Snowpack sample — Loveland Pass, Silver Plume, Colorado, USA (12/14/25, 10:50 AM MST)
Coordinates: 39.664, -105.882
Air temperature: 36 °F
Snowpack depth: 67 cm
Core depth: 30 cm
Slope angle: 6°, slope face: 326°
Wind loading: low
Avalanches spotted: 0
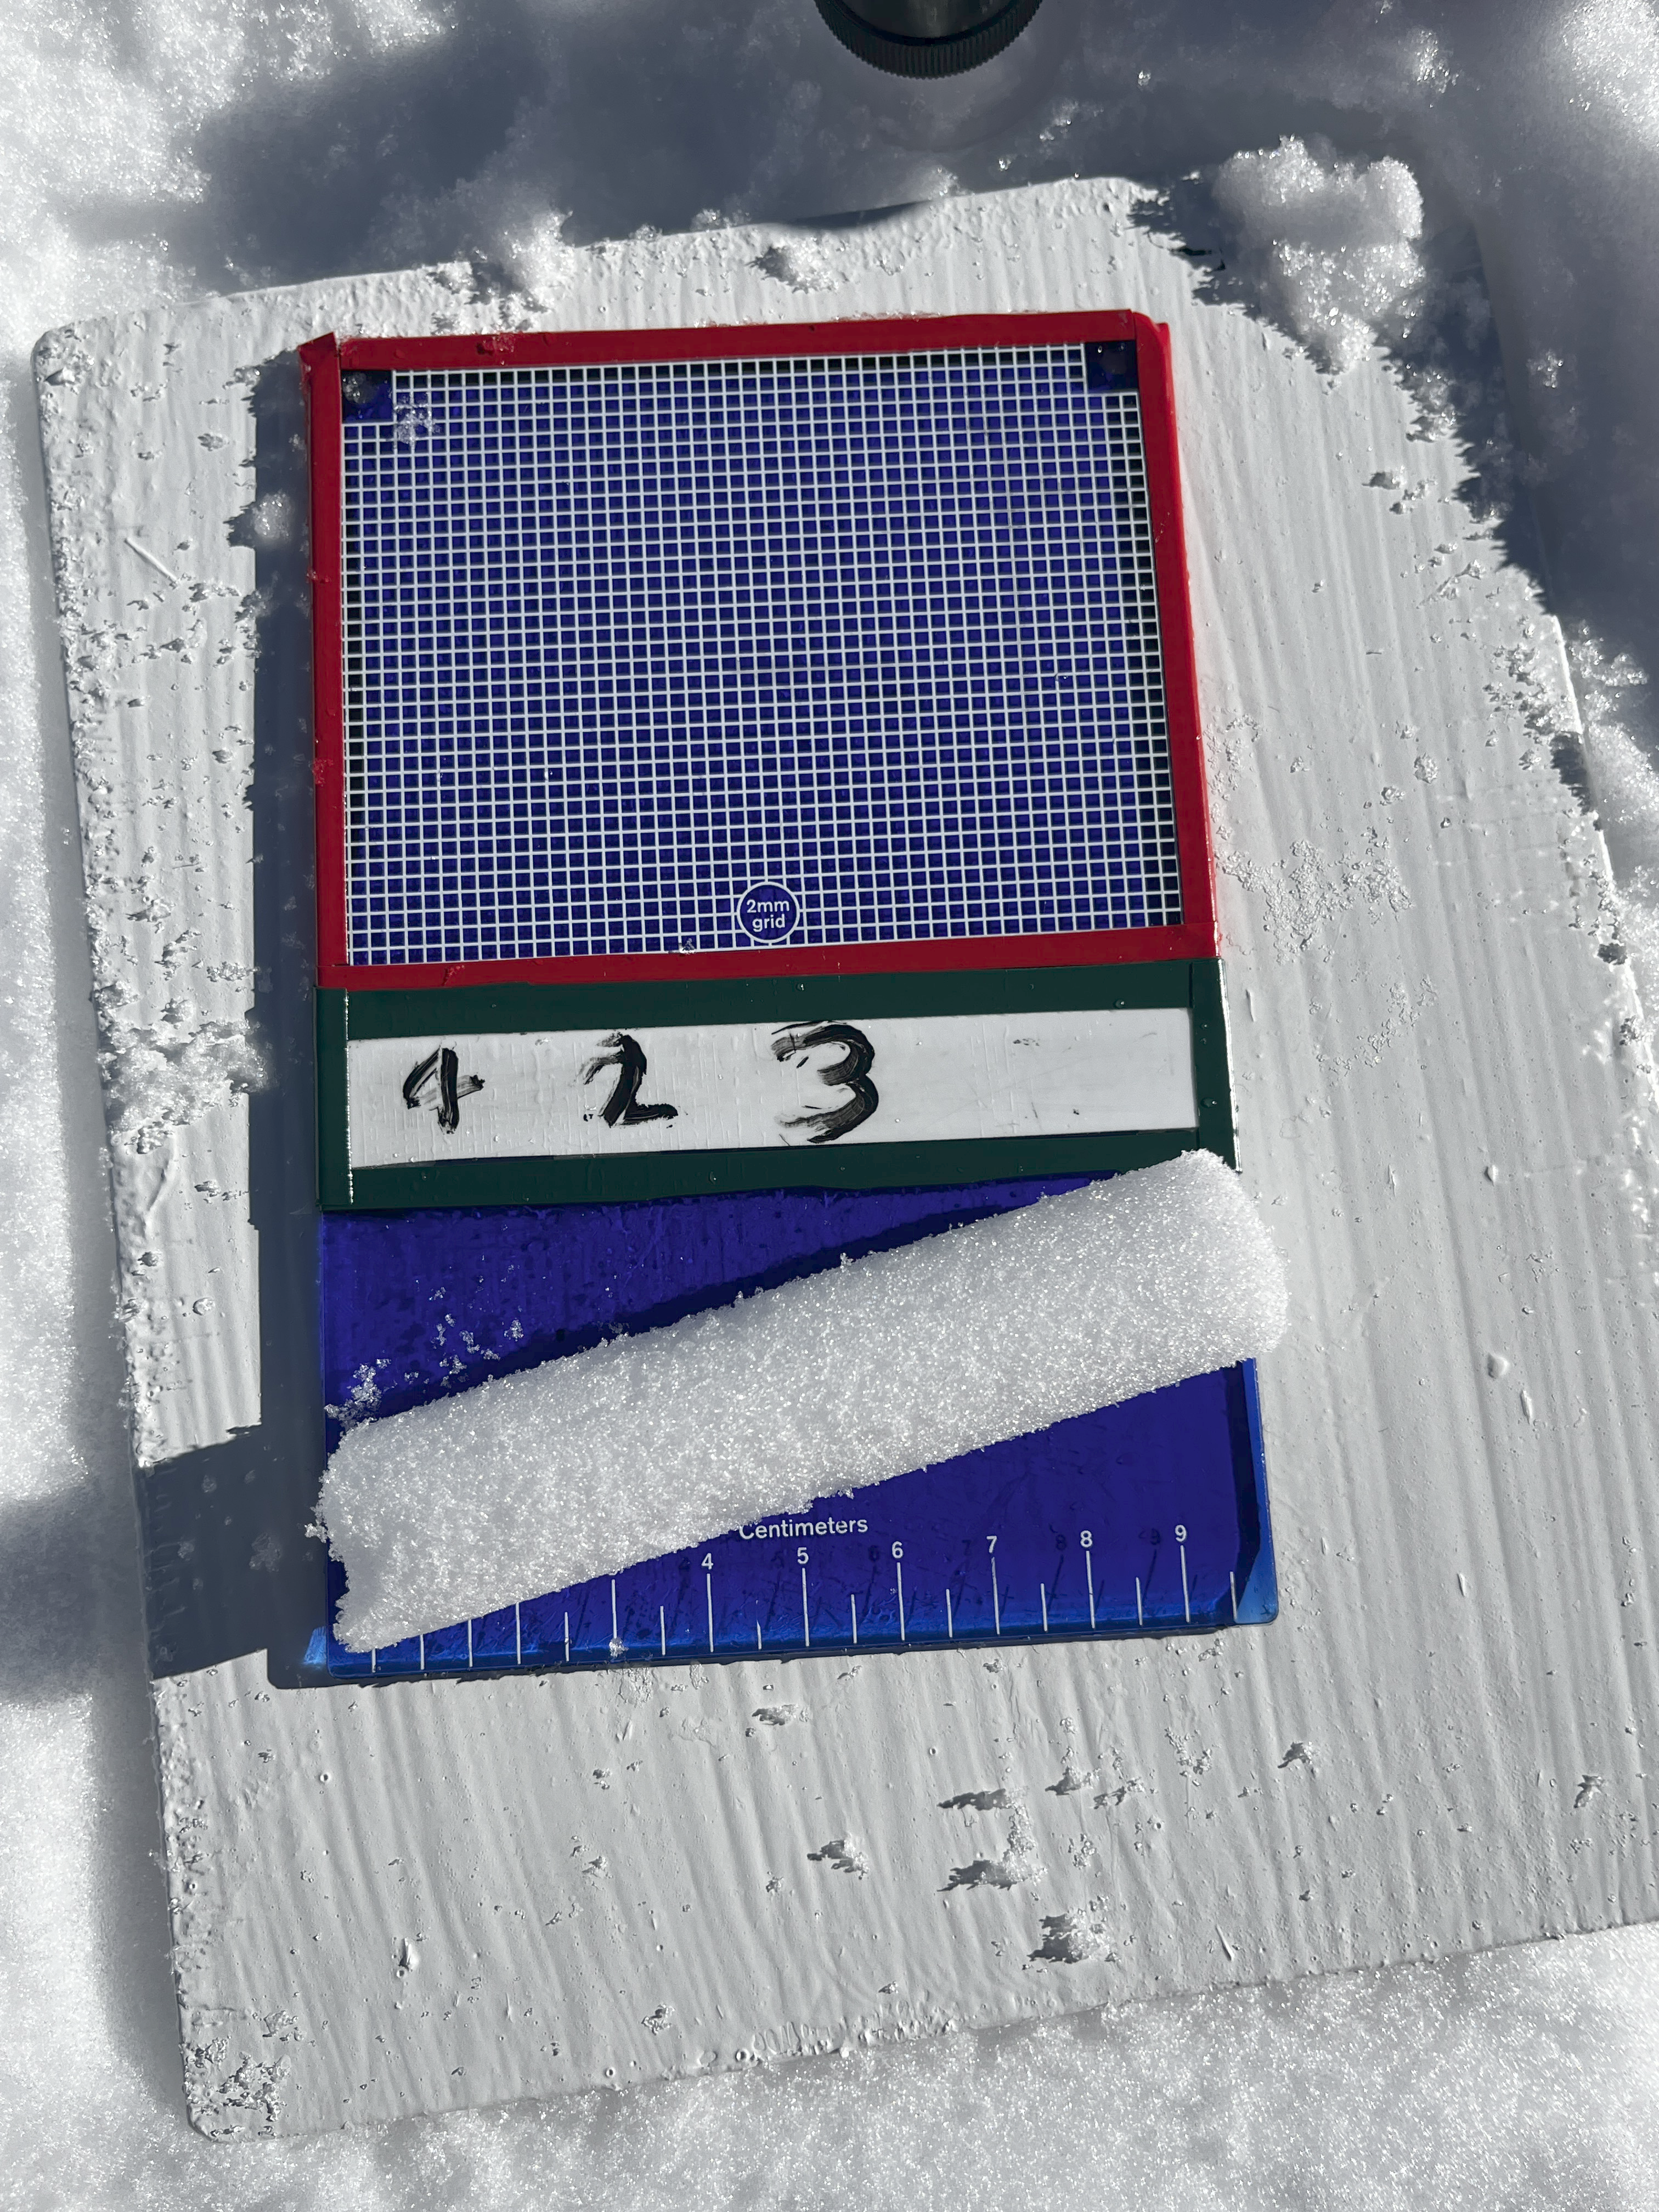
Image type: crystal_card
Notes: No avalanches spotted, very late start to the season with minimal snowpack